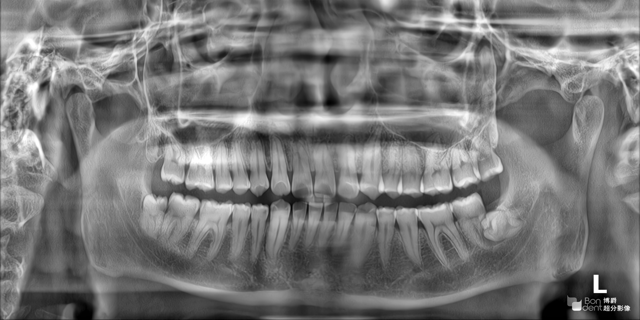
adult